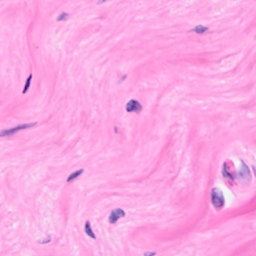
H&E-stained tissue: Breast